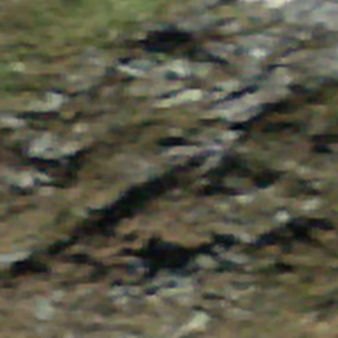
Label: other